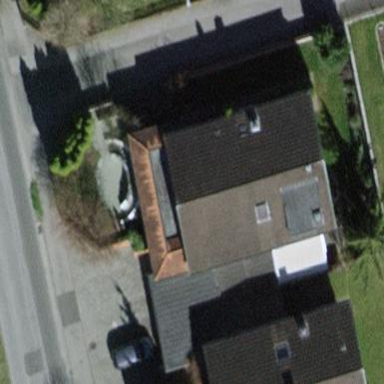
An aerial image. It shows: Semidetached house.